Field crop: maize
Growth stage: 2
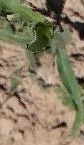
Species: maize